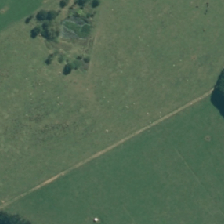
Land cover: shortrotation_cropland